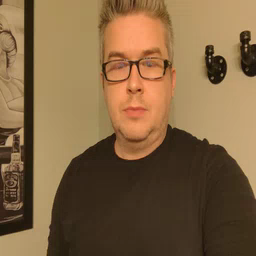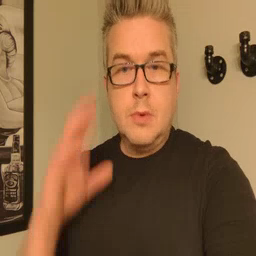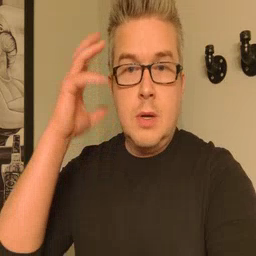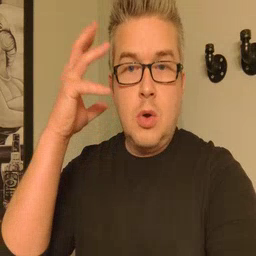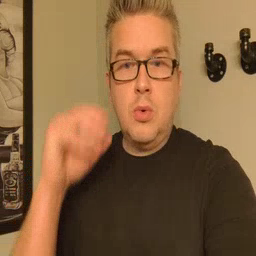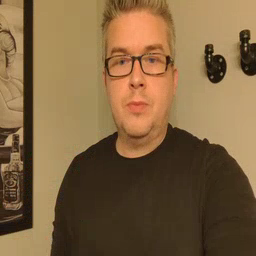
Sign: radio